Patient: sex F, age 67
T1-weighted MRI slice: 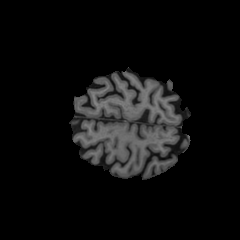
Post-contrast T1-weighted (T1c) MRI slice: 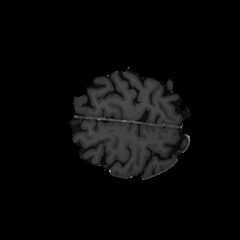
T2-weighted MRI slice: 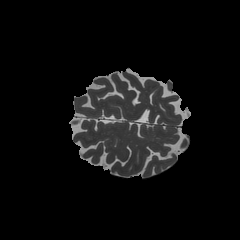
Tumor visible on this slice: no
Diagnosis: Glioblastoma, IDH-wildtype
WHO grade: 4